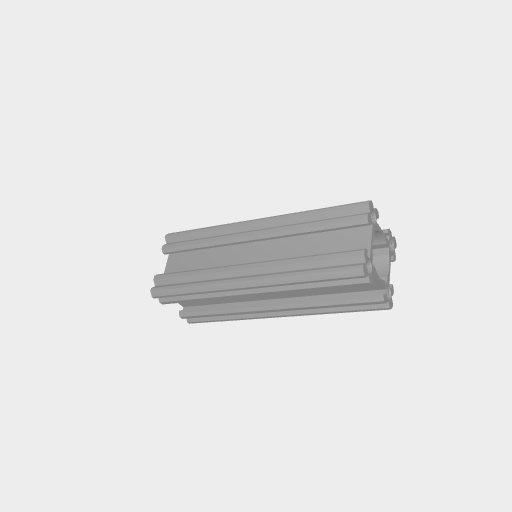
Part: GoRAIL72